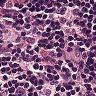
Metastatic tissue present: no